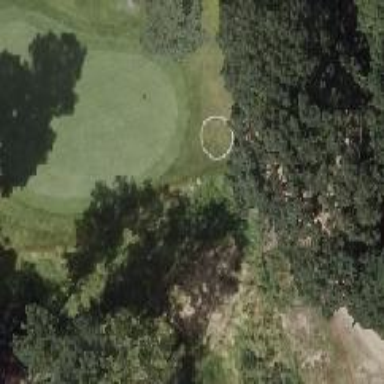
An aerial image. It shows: Golf green.